Interaction volume radius: 5 \u00c5
Interaction volume height: 10 \u00c5
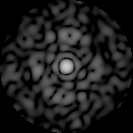
Disorder parameter: 0.7581